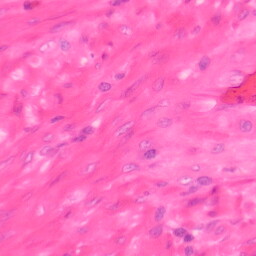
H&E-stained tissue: Colon